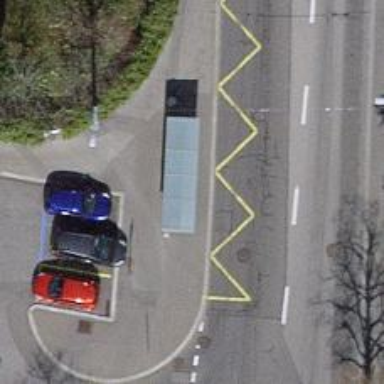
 serving as platform for public transportation."